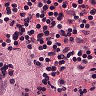
Metastatic tissue present: no